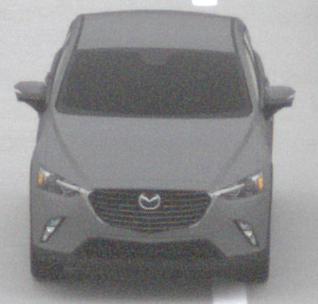
Make: Mazda
Model: CX-3 SKYACTIV-G 120
Detailed model: CX-3 (DK)
Model produced from: 2015/06
Model produced until: 2018/06
Doors: 5
Color: gray
Road condition: dry road
Daytime: midday
Contrast: low contrast